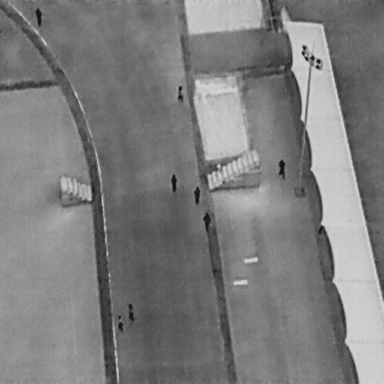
There are eight People in the infrared image.